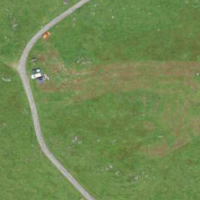
EUNIS habitat code: 23
Species observed at this site:
Rumex alpinus
Campanula barbata